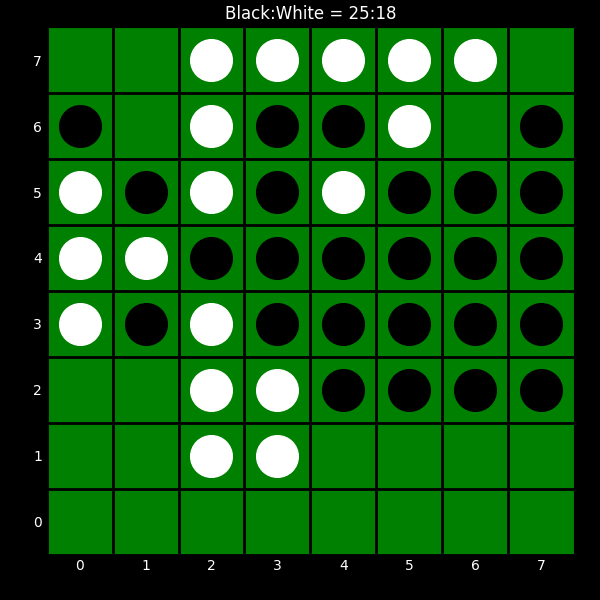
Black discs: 25
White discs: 18